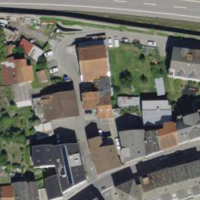
EUNIS habitat code: 57
Species observed at this site:
Luscinia megarhynchos
Motacilla cinerea
Parus major
Milvus milvus
Delichon urbicum
Sylvia atricapilla
Fringilla coelebs
Passer domesticus
Pyrrhocorax graculus
Phylloscopus trochilus
Motacilla alba
Carduelis carduelis
Turdus merula